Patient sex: M
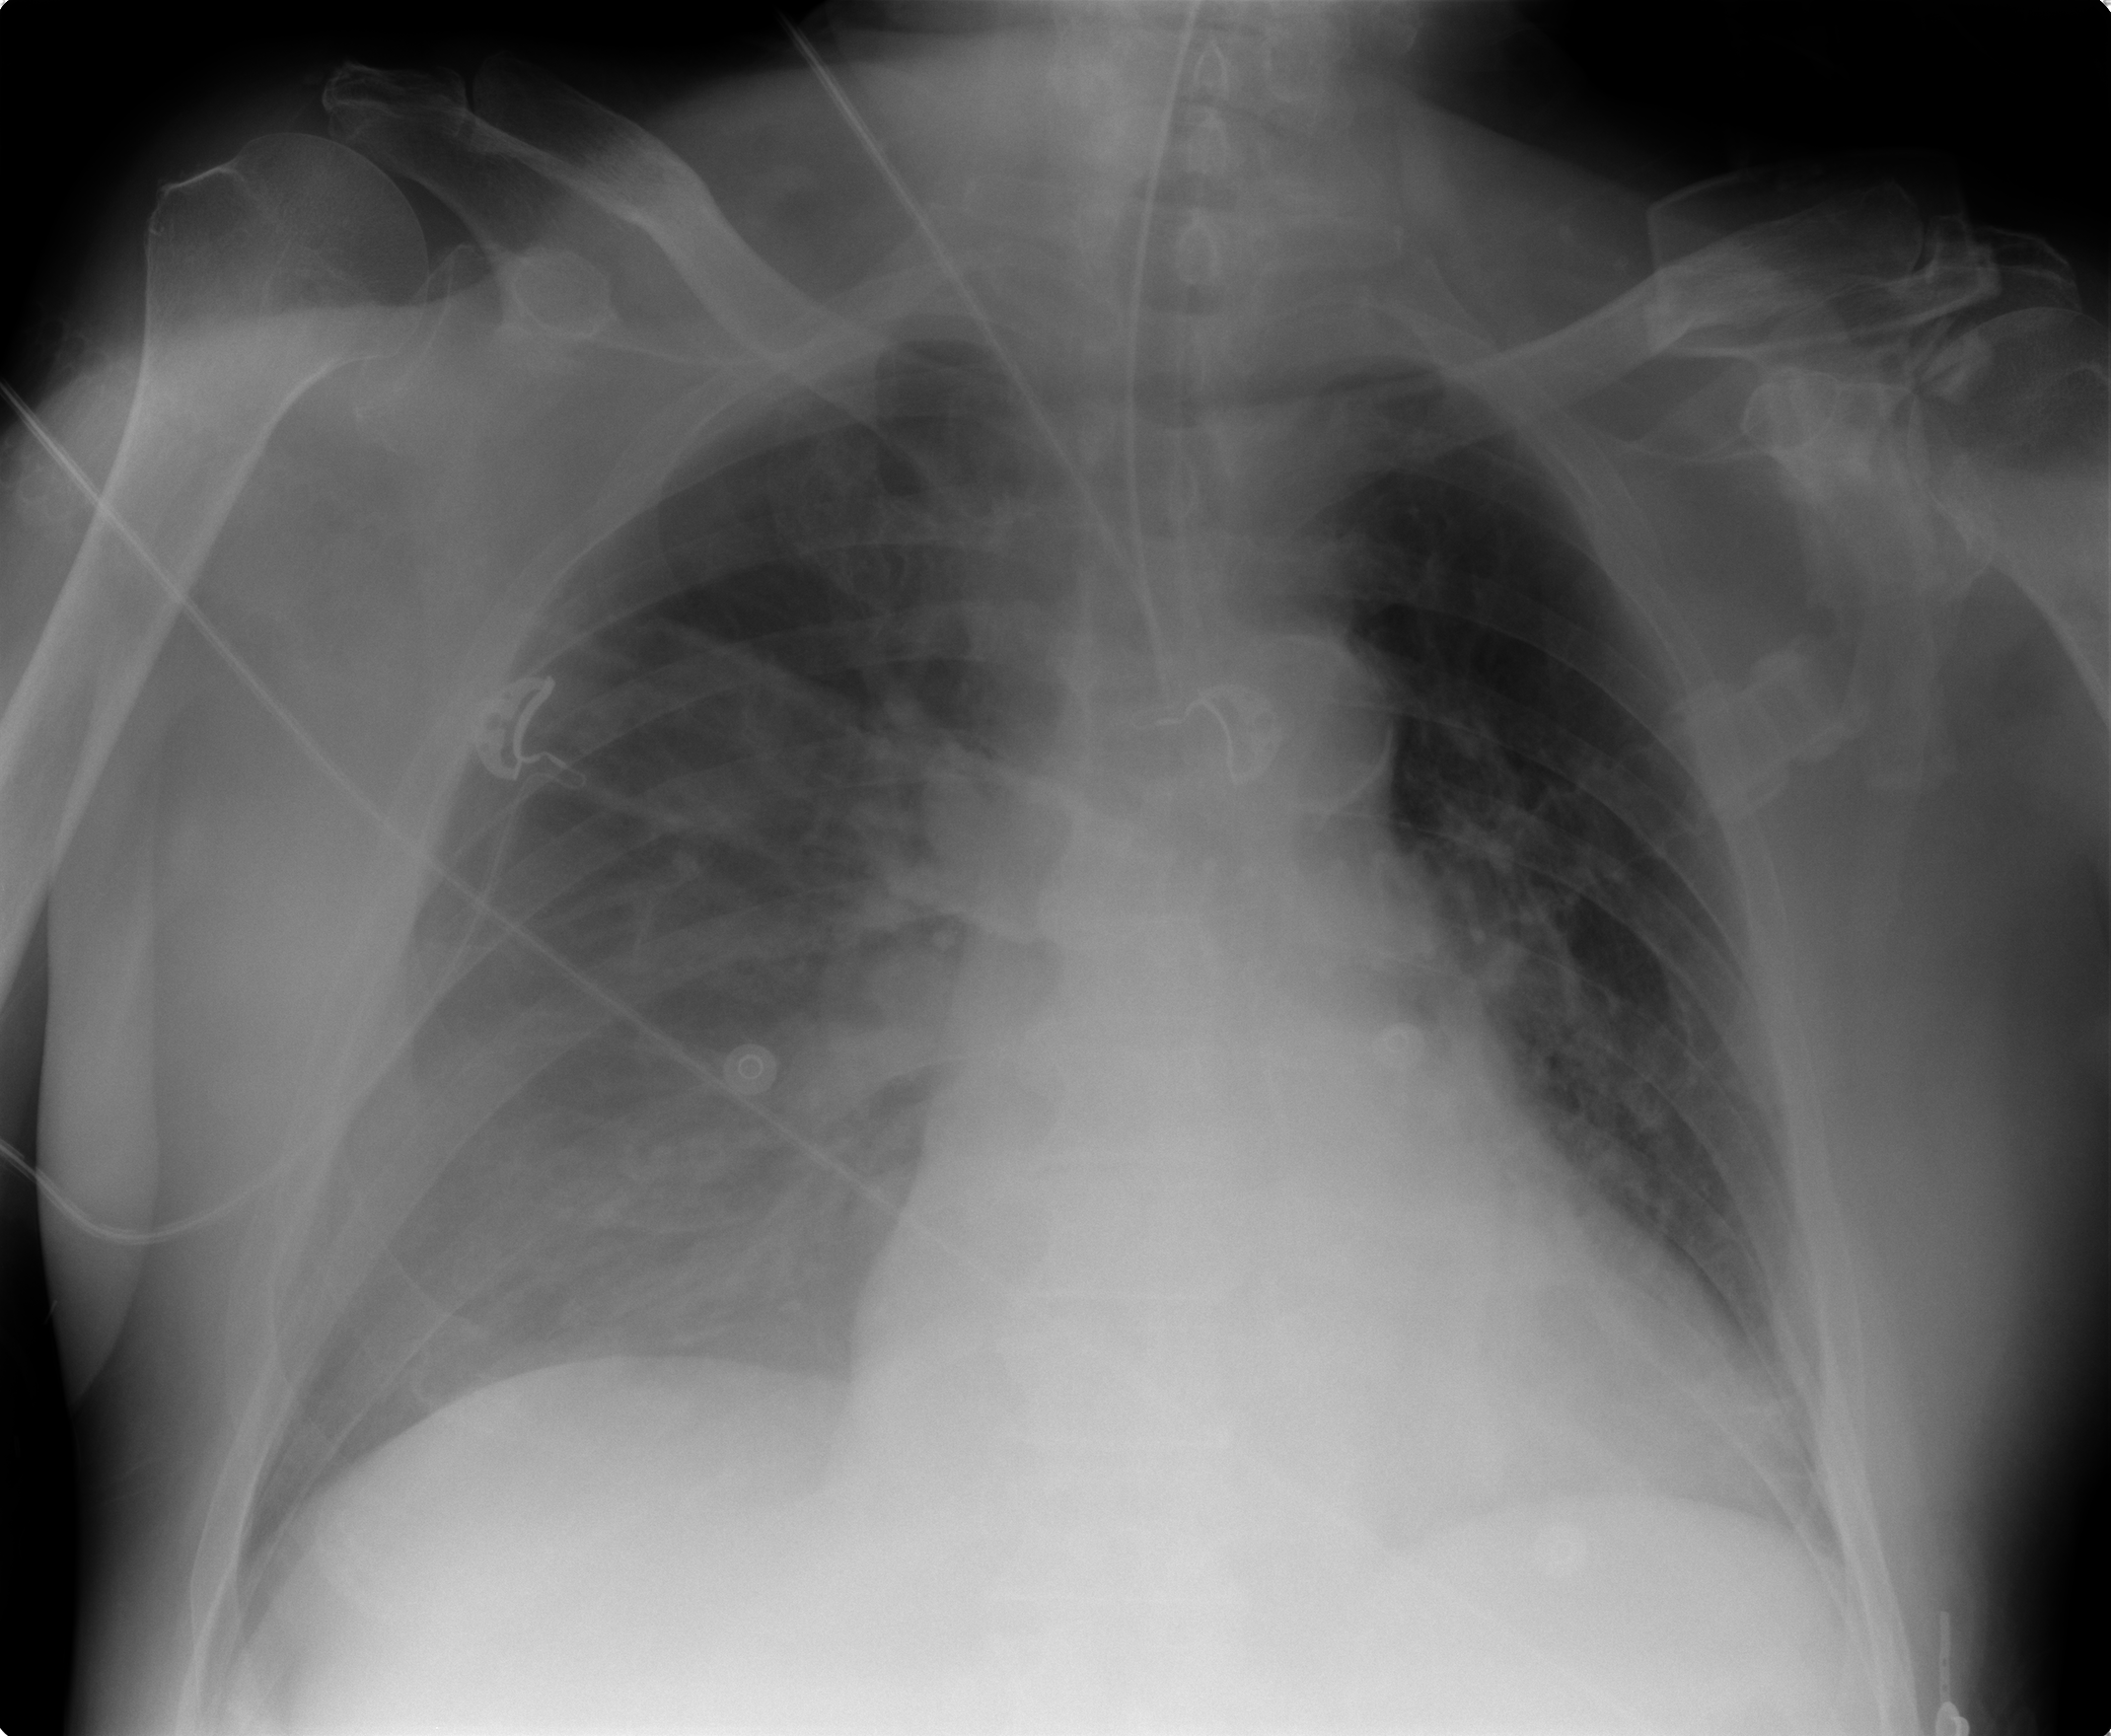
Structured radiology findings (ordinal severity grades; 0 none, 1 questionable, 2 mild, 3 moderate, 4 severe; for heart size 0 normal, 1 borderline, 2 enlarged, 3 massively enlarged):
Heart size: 2
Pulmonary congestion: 2
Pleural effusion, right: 0
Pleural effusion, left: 0
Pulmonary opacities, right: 3
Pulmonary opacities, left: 2
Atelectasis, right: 1
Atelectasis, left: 1